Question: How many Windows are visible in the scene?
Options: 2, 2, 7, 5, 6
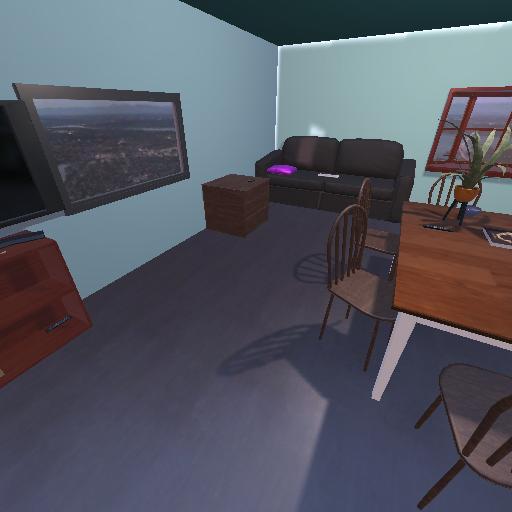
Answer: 2